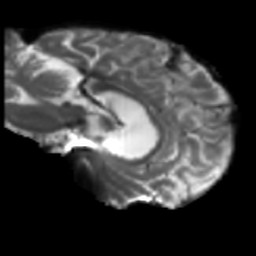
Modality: T2w
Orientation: sagittal
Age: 63
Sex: female
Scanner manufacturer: siemens
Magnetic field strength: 3 T
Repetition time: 5.47 s
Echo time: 0.0854 s